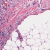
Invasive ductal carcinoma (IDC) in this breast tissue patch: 0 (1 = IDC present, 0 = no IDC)